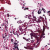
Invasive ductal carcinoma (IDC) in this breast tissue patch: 0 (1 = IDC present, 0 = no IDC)